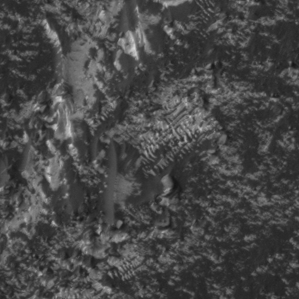
Label: frost